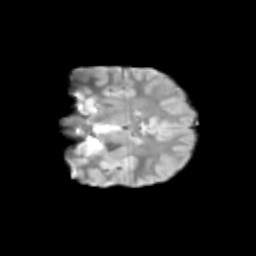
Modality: T2w
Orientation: coronal
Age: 10
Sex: male
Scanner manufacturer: siemens
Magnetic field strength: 3 T
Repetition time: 3.8 s
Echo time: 0.07 s